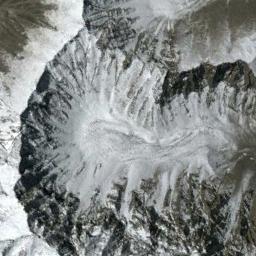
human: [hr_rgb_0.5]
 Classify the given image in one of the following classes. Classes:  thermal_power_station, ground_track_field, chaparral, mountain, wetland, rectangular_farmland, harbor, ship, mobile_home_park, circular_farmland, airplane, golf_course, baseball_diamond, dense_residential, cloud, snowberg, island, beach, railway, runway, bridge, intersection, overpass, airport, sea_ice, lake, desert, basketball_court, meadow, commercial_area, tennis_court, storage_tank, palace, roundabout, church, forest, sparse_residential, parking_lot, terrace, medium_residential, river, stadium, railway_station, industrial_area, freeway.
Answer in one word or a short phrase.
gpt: snowberg